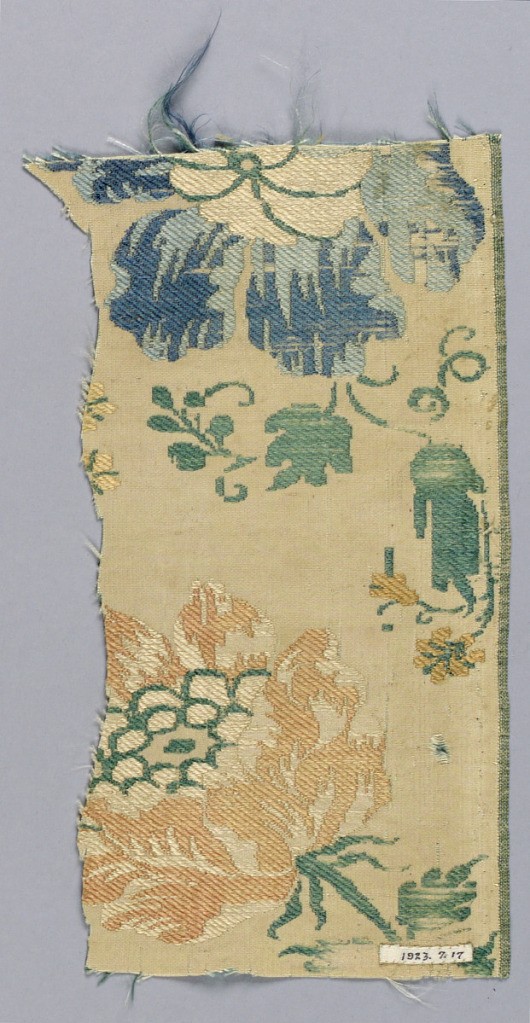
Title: Fragment
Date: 18th century
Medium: silk Technique: woven
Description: White ribbed silk ground with incomplete large-scale floral design brocaded in blue, green, and rose.